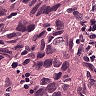
Metastatic tissue present: yes